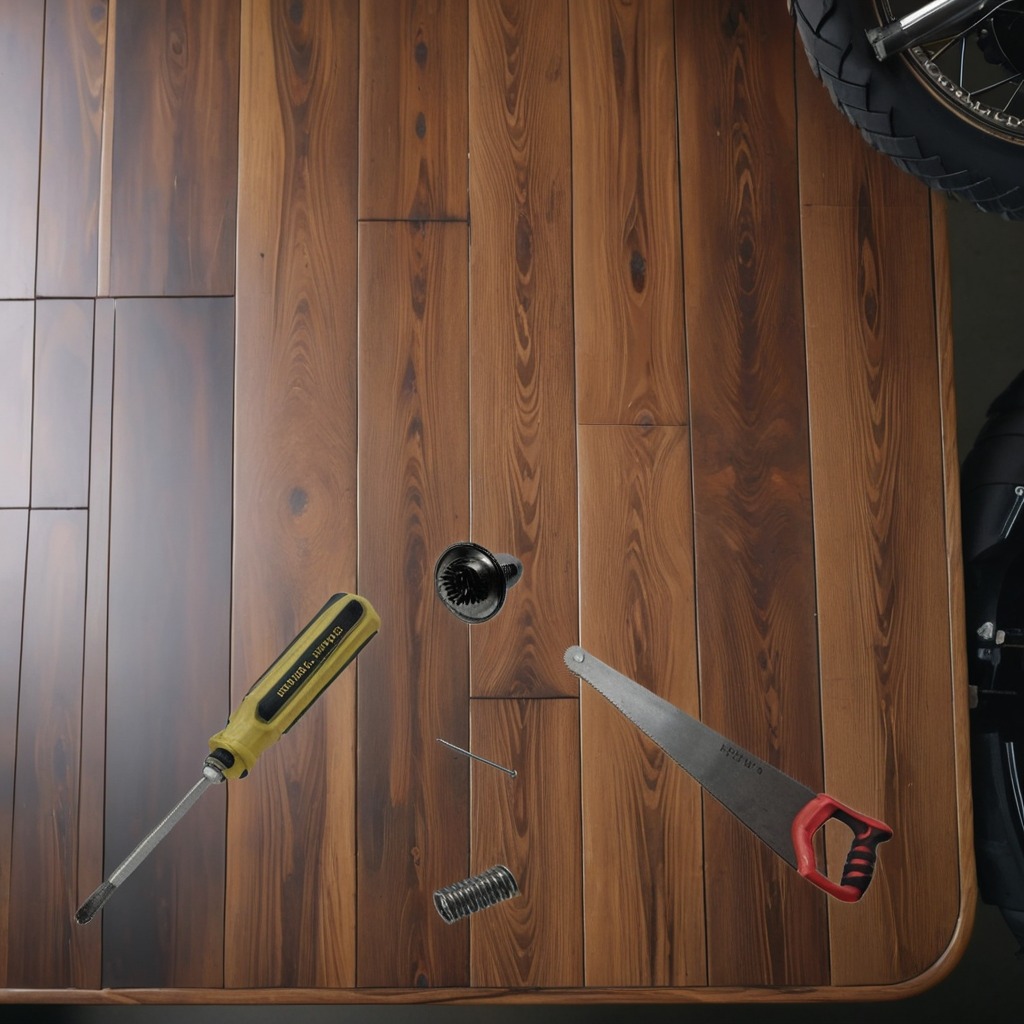
A metal machine screw, an iron nail, a coiled metal spring, a handheld metal saw, and a screwdriver are lying on the wooden table.